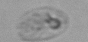
Label: Amoeba